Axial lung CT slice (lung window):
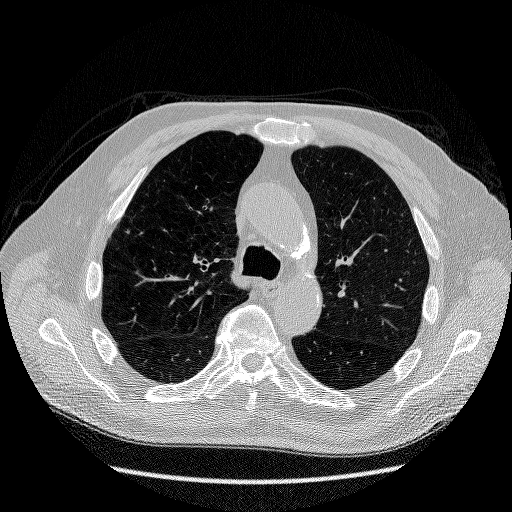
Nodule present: yes
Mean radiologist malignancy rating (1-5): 2